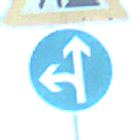
Verkehrszeichen: VorgeschriebeneFahrtrichtungGeradeausOderLinks
Zusatzzeichen oben: Arbeitsstelle
Umgebung: Outdoor, Special
Tageszeit: Midday
Wetter: PartlyCloudy
Licht: Natural
Jahreszeit: NotSpecified
Kontrast: HighContrast